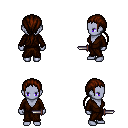
a pixel art fantasy rpg character, female body template, dark elf, purple skin, brown robe, teal pants, brown ponytail hairstyle, dagger, four views (front, back, left, right), 2x2 character sprite sheet, small pixel art, hard edges, no anti-aliasing